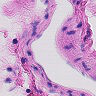
Metastatic tissue present: no